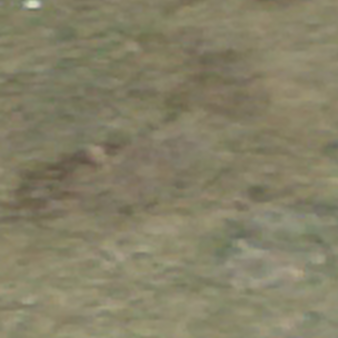
Label: other